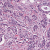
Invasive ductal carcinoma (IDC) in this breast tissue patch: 1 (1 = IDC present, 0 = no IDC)